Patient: sex M, age 53
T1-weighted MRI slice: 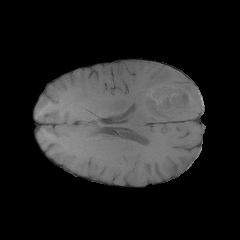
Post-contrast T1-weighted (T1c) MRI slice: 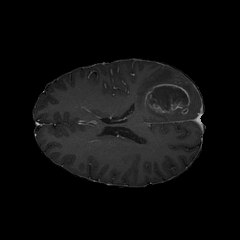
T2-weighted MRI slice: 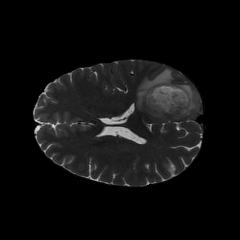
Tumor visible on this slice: yes
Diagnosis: Glioblastoma, IDH-wildtype
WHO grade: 4